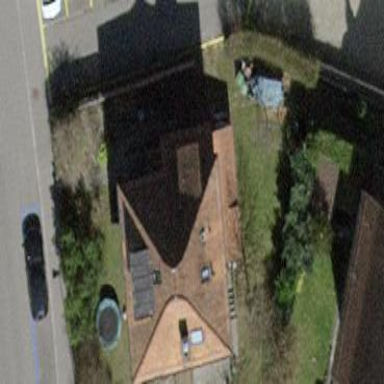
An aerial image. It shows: Building with hipped roof.